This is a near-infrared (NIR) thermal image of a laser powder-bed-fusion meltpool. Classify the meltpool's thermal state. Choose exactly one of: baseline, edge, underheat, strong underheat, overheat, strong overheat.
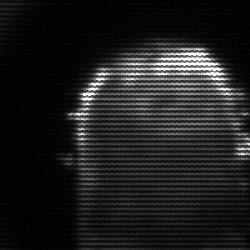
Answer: baseline